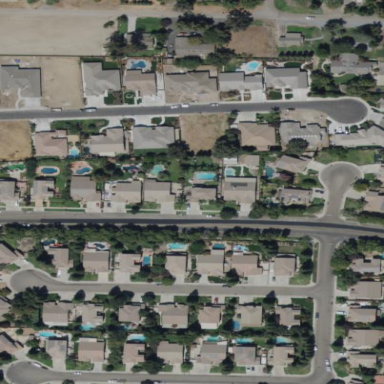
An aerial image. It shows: Single-family residential neighbourhood.